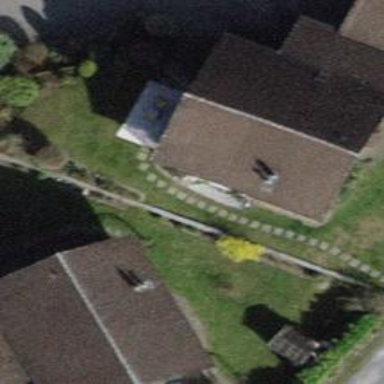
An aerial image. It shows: Detached building.